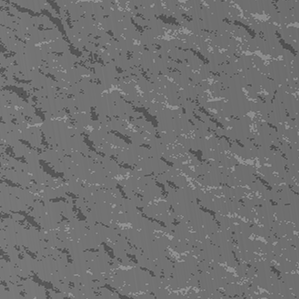
Label: frost